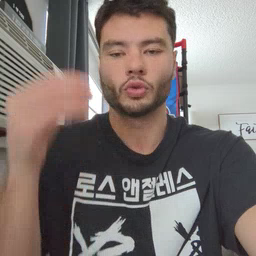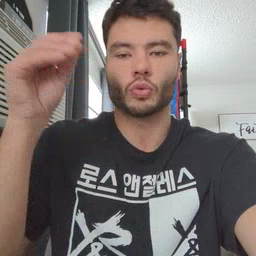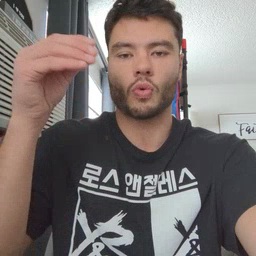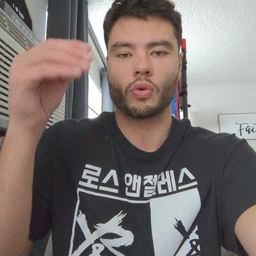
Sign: store